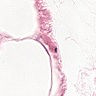
Metastatic tissue present: no